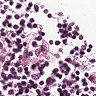
Metastatic tissue present: no